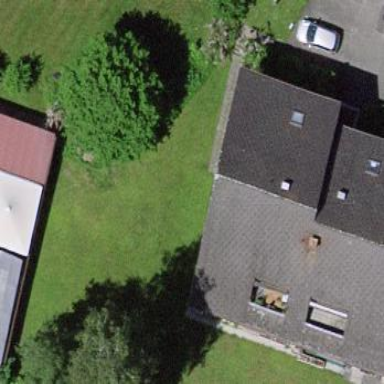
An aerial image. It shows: Gabled roofed house.